Question: This is the CSS:
'''
p + p {
text-indent: 1.1em;
margin-top: 0;
}
p {
font-family: 'Crimson Text', serif;
margin: 0;
}
'''
HTML:
'''
<p>...<p>
<p>...</p> (new paragraph)
<p><br><p>
<p></p> (new scene)
'''
(This is WordPress' default text editor)
I'm not sure how it works (I took it form a site that I can't remember).
It produces this:

There is only one problem. The third paragraph is a new scene and it shouldn't be indented. I wonder if there is a way of fixing this with CSS? (CSS3 is OK)
I guess jQuery is the only way? Any suggestions of doing it with jQuery?
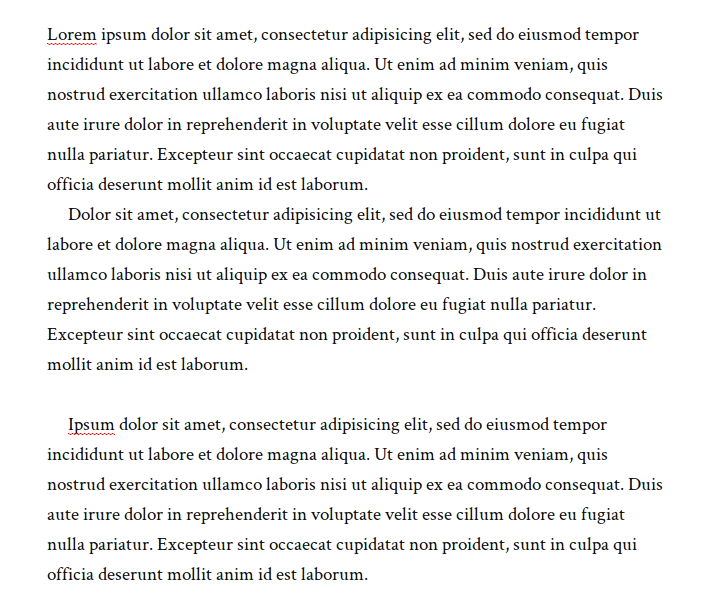
Answer: I would say to structure it out into scenes.
Markup:
'''
<div class="scene">
<p>...</p>
<p>...</p>
<p>...</p>
</div>
<div class="scene">
<p>...</p>
<p>...</p>
<p>...</p>
</div>
'''
And some CSS:
'''
.scene p { text-indent: 1.1em; }
.scene p:first-child { text-indent: 0; }
'''
That cleans up your markup, and enables consistency across the board. (This is also ie7/8-friendly)